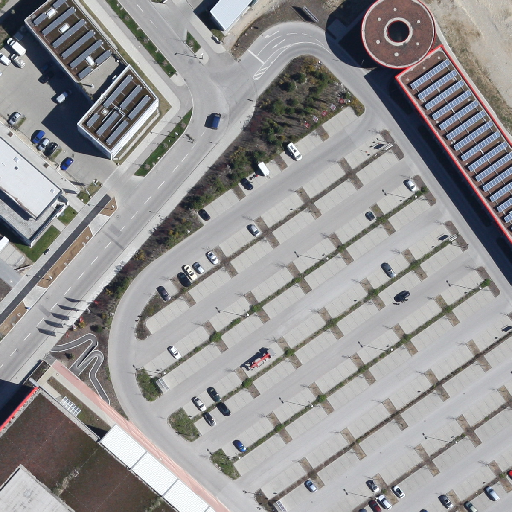
Referring expression: light-duty vehicle